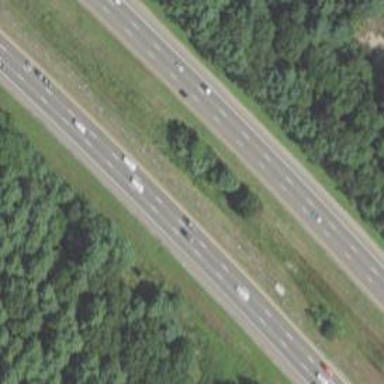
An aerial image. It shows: Asphalt motorway.